Interaction volume radius: 5 \u00c5
Interaction volume height: 15 \u00c5
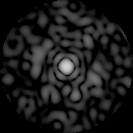
Disorder parameter: 0.8453